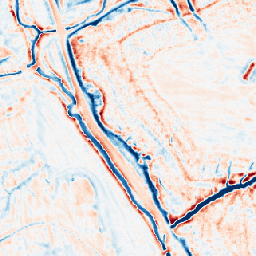
Category: edge_preserving
Decomposition family: bilateral
Decomposition parameters: d: 15
sigma_color: 150
sigma_space: 150
Upsampling method: area
Upsampling parameters: scale: 8
Upsampling scale: 8